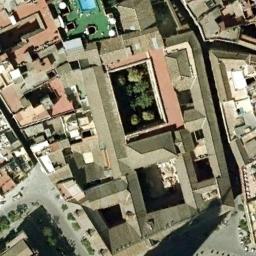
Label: palace